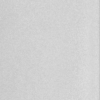
Label: dusty